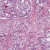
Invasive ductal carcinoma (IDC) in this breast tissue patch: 1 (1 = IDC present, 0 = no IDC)